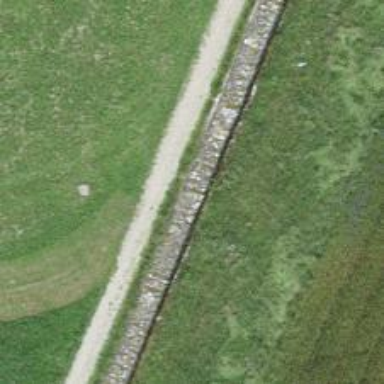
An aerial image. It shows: Ditch in the surroundings.